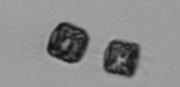
Label: Thalassiosira